Question: When first time 'recyclerView' Load It will show all proper. but after scrolling, layout item size changed.

this is my 'item_layout'
'''
<?xml version="1.0" encoding="utf-8"?>
<androidx.constraintlayout.widget.ConstraintLayout
xmlns:android="http://schemas.android.com/apk/res/android"
android:layout_width="match_parent"
android:layout_height="wrap_content"
xmlns:app="http://schemas.android.com/apk/res-auto"
xmlns:tools="http://schemas.android.com/tools"
android:background="@drawable/item_border"
android:layout_margin="@dimen/item_margin_2">
<ImageView
android:id="@+id/imageProduct"
android:layout_width="wrap_content"
android:layout_height="wrap_content"
android:contentDescription="@string/app_name"
android:scaleType="centerInside"
android:src="@drawable/ic_launcher_foreground"
app:layout_constraintTop_toTopOf="parent"
app:layout_constraintEnd_toEndOf="parent"
app:layout_constraintStart_toStartOf="parent"
/>
<TextView
android:id="@+id/textProductTitle"
android:layout_width="wrap_content"
android:layout_height="wrap_content"
android:textColor="@android:color/black"
android:textSize="@dimen/title_textSize"
app:layout_constraintStart_toStartOf="parent"
app:layout_constraintTop_toBottomOf="@id/imageProduct"
tools:text="TubeLight" />
<TextView
android:id="@+id/textProductDetailSort"
android:layout_width="wrap_content"
android:layout_height="wrap_content"
android:layout_marginTop="4dp"
android:textColor="@android:color/black"
android:textSize="@dimen/detail_textSize"
app:layout_constraintStart_toStartOf="parent"
app:layout_constraintTop_toBottomOf="@id/textProductTitle"
tools:text="warranty: 100 days" />
<LinearLayout
android:id="@+id/linerCartItem"
android:layout_width="wrap_content"
android:layout_height="wrap_content"
android:orientation="horizontal"
app:layout_constraintStart_toStartOf="parent"
app:layout_constraintTop_toBottomOf="@id/textProductDetailSort">
<ImageButton
android:id="@+id/buttonRemove"
android:layout_width="wrap_content"
android:layout_height="wrap_content"
android:background="@drawable/item_border_small"
android:src="@drawable/ic_outline_remove_24"/>
<TextView
android:id="@+id/textNumberItem"
android:layout_width="wrap_content"
android:layout_height="wrap_content"
android:background="@color/colorPrimaryLight"
android:textSize="@dimen/detail_small_textSize"
android:padding="@dimen/item_padding"
android:textColor="@color/black"
android:layout_margin="@dimen/item_margin_3"
android:text="0"/>
<ImageButton
android:id="@+id/buttonAdd"
android:layout_width="wrap_content"
android:layout_height="wrap_content"
android:background="@drawable/item_border_small"
android:src="@drawable/ic_baseline_add_24"/>
</LinearLayout>
<TextView
android:id="@+id/textViewProductPrice"
android:layout_width="wrap_content"
android:layout_height="wrap_content"
app:layout_constraintStart_toStartOf="parent"
app:layout_constraintTop_toBottomOf="@id/linerCartItem"
app:layout_constraintBottom_toBottomOf="parent"
android:layout_marginStart="@dimen/item_margin"
android:text="@string/title_price"/>
</androidx.constraintlayout.widget.ConstraintLayout>
'''
this is 'adapter class'
'''
class ProductListAdapter(context: Context, private val cellClickListener: HomeFragment) : RecyclerView.Adapter<RecyclerView.ViewHolder>() {
interface CellClickListener {
fun onCellClickListener(productModel: ProductModel)
fun onNextClicked()
fun onPrevClicked()
fun onAddClicked(productId: String): Int
fun onRemoveClicked(productId: String): Int
}
val FOOTER_TYPE : Int = 1
val HEADER_TYPE : Int = 2
var context : Context = context
private var listOfProducts = listOf<ProductModel>()
override fun getItemViewType(position: Int): Int {
if (position == listOfProducts.size) {
return FOOTER_TYPE
}
// else if(position == 0){
// return HEADER_TYPE
// }
return 0
}
override fun onCreateViewHolder(parent: ViewGroup, viewType: Int): RecyclerView.ViewHolder {
if (viewType == FOOTER_TYPE){
return ProductListViewHolderFooter(
LayoutInflater.from(parent.context).inflate(
R.layout.item_product_footer,
parent, false
)
)
}else if(viewType == HEADER_TYPE){
return ProductListViewHolderHeader(
LayoutInflater.from(parent.context).inflate(
R.layout.item_product_header,
parent, false
)
)
}
else{
return ProductListViewHolder(
context,
LayoutInflater.from(parent.context).inflate(
R.layout.item_product,
parent,
false
)
)
}
}
override fun getItemCount(): Int = listOfProducts.size + 1
override fun onBindViewHolder(viewHolder: RecyclerView.ViewHolder, position: Int) {
try {
if (viewHolder is ProductListViewHolder) {
val vh: ProductListViewHolder = viewHolder as ProductListViewHolder
vh.bindView(listOfProducts[position], cellClickListener)
} else if (viewHolder is ProductListViewHolderFooter) {
val vh: ProductListViewHolderFooter = viewHolder as ProductListViewHolderFooter
vh.bindViewFooter(listOfProducts[position], cellClickListener)
}
} catch (e: Exception) {
e.printStackTrace()
}
}
fun setProductList(listOfProducts: List<ProductModel>) {
this.listOfProducts = listOfProducts
notifyDataSetChanged()
}
}
'''
and this is 'holder'
'''
class ProductListViewHolder(context: Context,itemView: View) : RecyclerView.ViewHolder(itemView){
var sharedPreferences: SharedPreferences = context.getSharedPreferences(utils.PREFERENCE_FILE_NAME,
Context.MODE_PRIVATE)
fun bindView(productModel: ProductModel, cellClickListener: HomeFragment) {
itemView.textProductTitle.text = productModel.productTitle
itemView.textProductDetailSort.text = productModel.productDetailSort
itemView.textViewProductPrice.text = context.getString(R.string.title_price) + ": " + productModel.price
itemView.textNumberItem.text = cart
Glide.with(itemView.context).load(productModel.productImageUrl!!).into(itemView.imageProduct)
itemView.imageProduct.setOnClickListener{
cellClickListener.onCellClickListener(productModel)
}
itemView.buttonRemove.setOnClickListener {
val cart = cellClickListener.onRemoveClicked(productModel.productId)
itemView.textNumberItem.text = cart.toString()
}
itemView.buttonAdd.setOnClickListener {
val cart = cellClickListener.onAddClicked(productModel.productId)
itemView.textNumberItem.text = cart.toString()
}
}
}
'''
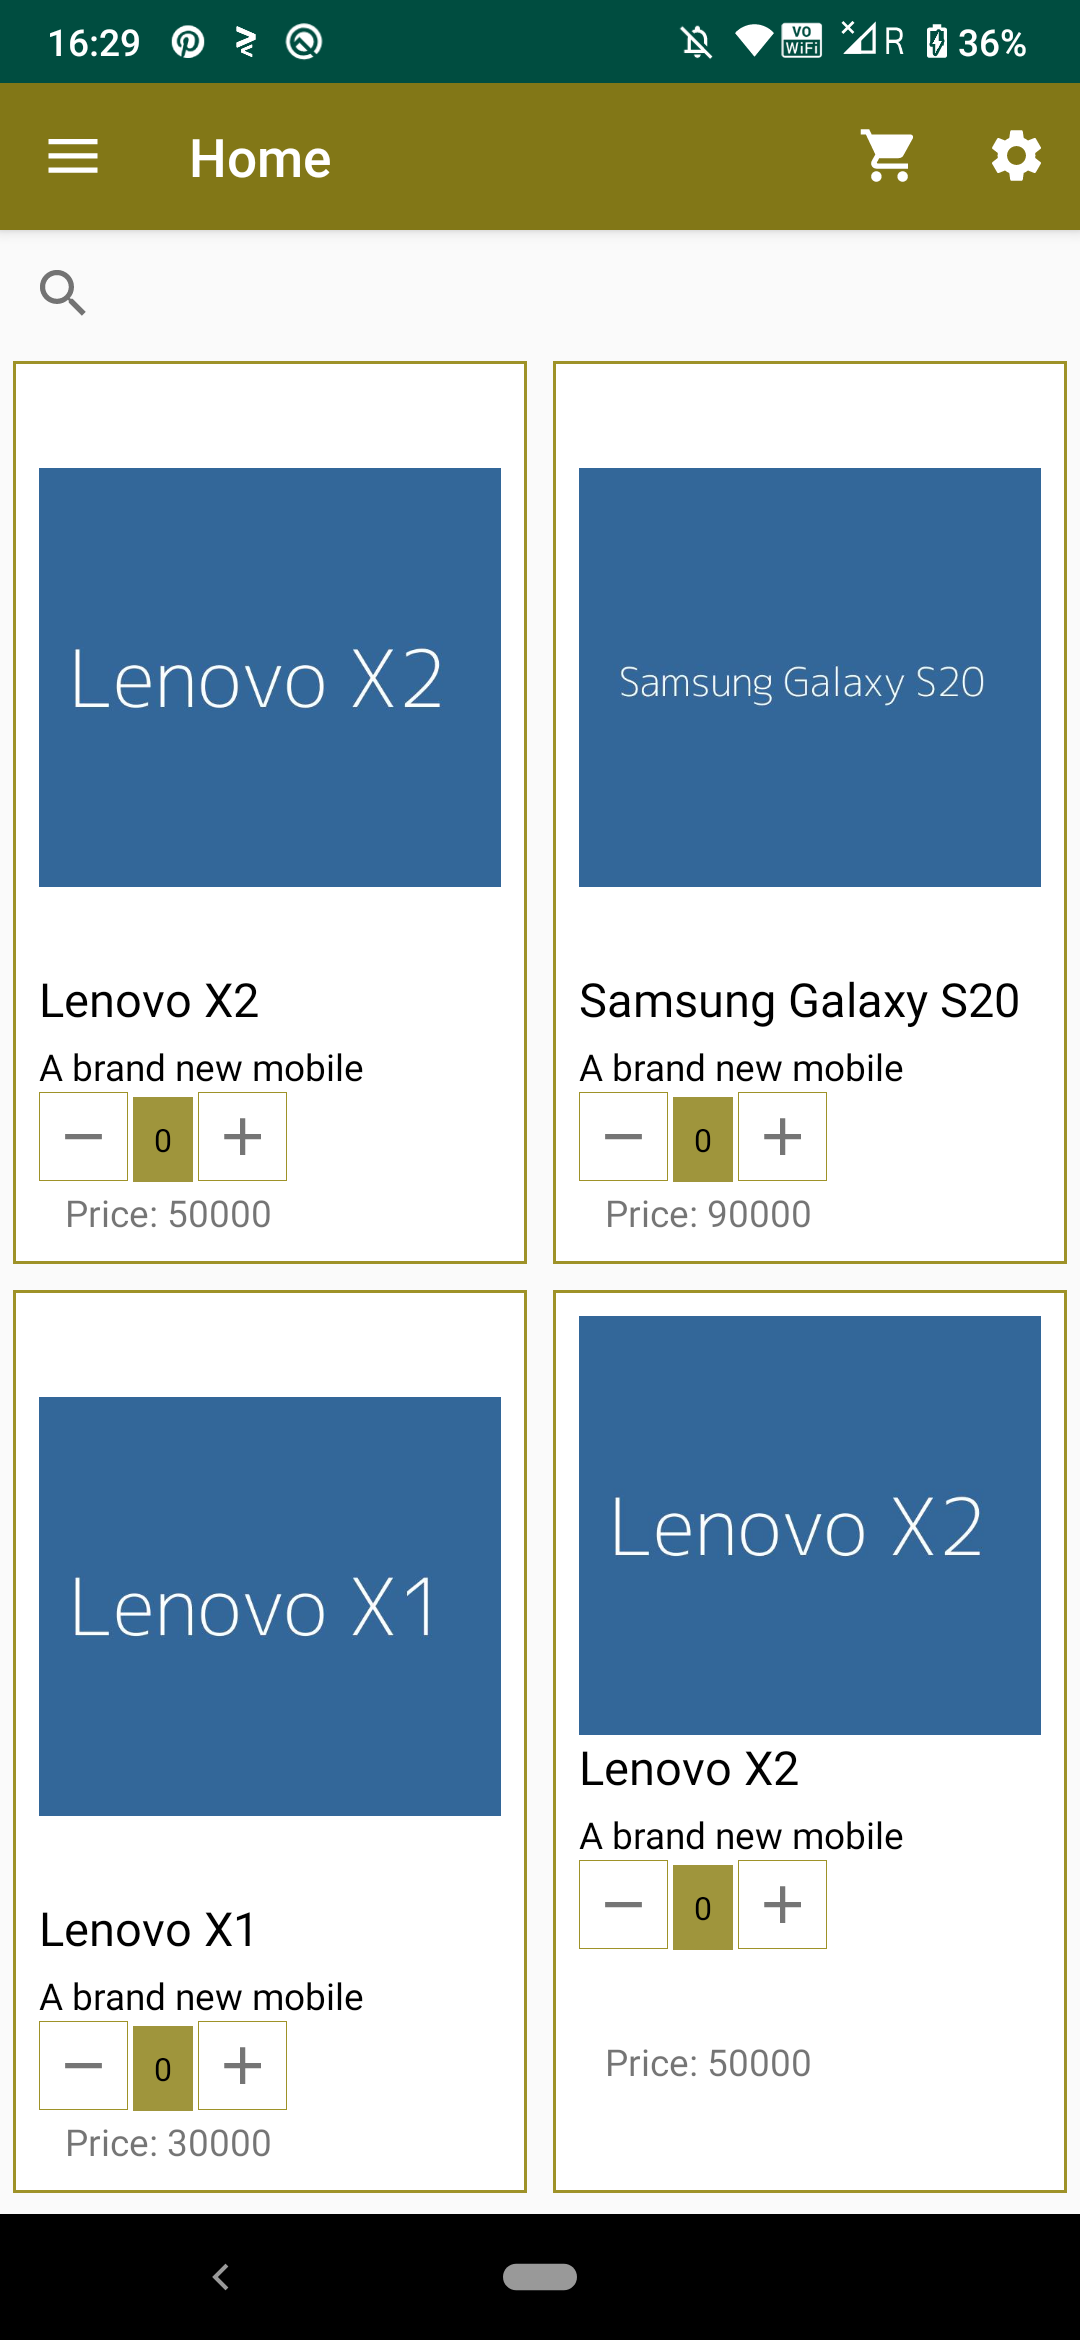
Answer: The problem caused by not having any control over the height of the 'ImageView' which leads to varying sizes in the view-recycling process. To fix this issue, you need to apply a bit of change in the 'imageProduct' attributes.
First, as you bound the 'imageProduct''s start and end to the parent's start and end, you should set the view width to '0dp' to be sure it fills the whole space.
Second, set 'adjustViewBounds' attribute to 'true'. It leads to adjusting the 'ImageView' bounds to preserve the aspect ratio of its drawable.
Third, set 'layout_constrainedHeight' attribute to 'true'. It ensures that the height of the view remains constrained and also lets view height remains as 'wrap_content'.
'''
<ImageView
android:id="@+id/imageProduct"
android:layout_width="0dp" // 1
android:layout_height="wrap_content"
android:contentDescription="@string/app_name"
android:scaleType="centerInside"
android:src="@drawable/ic_launcher_foreground"
android:adjustViewBounds="true" // 2
app:layout_constrainedHeight="true" // 3
app:layout_constraintTop_toTopOf="parent"
app:layout_constraintEnd_toEndOf="parent"
app:layout_constraintStart_toStartOf="parent" />
'''
In addition, if you want to always show the image with a specific aspect ratio, you'd be able to achieve it by changing the height to '0dp' also defining the ratio using 'layout_constraintDimensionRatio' attribute, like the following:
'''
<ImageView
android:id="@+id/imageProduct"
android:layout_width="0dp"
android:layout_height="0dp" // setting the height constrainted
android:contentDescription="@string/app_name"
android:scaleType="centerInside"
android:src="@drawable/ic_launcher_foreground"
android:adjustViewBounds="true"
app:layout_constraintDimensionRatio="1:1" // to show as a square
app:layout_constrainedHeight="true"
app:layout_constraintTop_toTopOf="parent"
app:layout_constraintEnd_toEndOf="parent"
app:layout_constraintStart_toStartOf="parent" />
'''